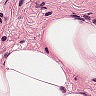
Metastatic tissue present: no